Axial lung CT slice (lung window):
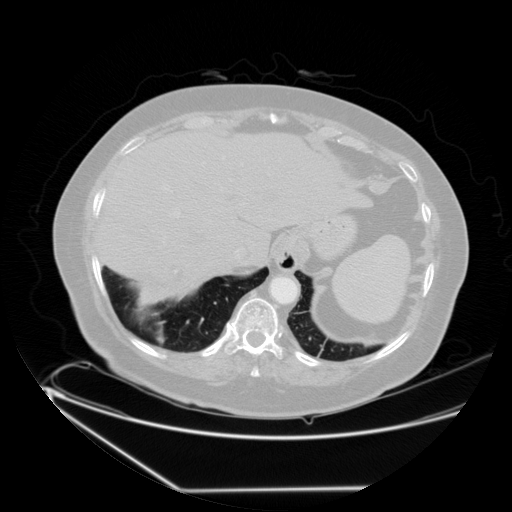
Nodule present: no